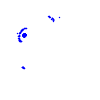
Particle: electron